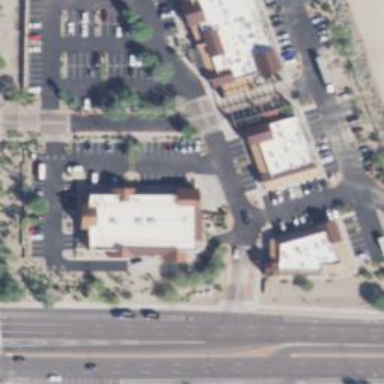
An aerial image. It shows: Pharmacy providing healthcare services.